Question: I try to create a hover effect for a button in CSS.

Basically text should be 'cut out' of its parent element, making it see-through to the sites background.
I'd do the stripes with a gradient, but my problem is to add transparency to the font.
I looked at background-clip, but that would do the opposite of what I try to achieve, and would make things way more complicated.
Is there an easy way to accomplish this effect? I don't mind using JS, but no jQuery if possible.
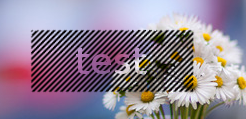
Answer: to follow my comment and links within , using svg , you can get this kind of things :
<URL>
'''
svg {
position:absolute;
background:repeating-linear-gradient(-45deg,
transparent,
transparent 5px,
black 5px,
black 10px
);
width:600px;
height:300px;
box-sizing:border-box;
background-clip: content-box;
padding:60px 70px;
}
text {
font-size:8em;
fill:url(#textpattern);
stroke: white;
border:solid;
}
div {
position:relative;
width:600px;
margin:auto;
}
'''
and markup :
'''
<div>
<svg>
<defs>
<pattern id="textpattern" patternUnits="userSpaceOnUse" width="600" height="300" >
<image xlink:href="http://lorempixel.com/600/300/nature/9" width="600" height="300" x="-70px" y="-60px"/>
</pattern>
</defs>
<text y="120px" x="140px">test </text>
</svg>
<img src="http://lorempixel.com/600/300/nature/9" />
</div>
'''
With CSS , you can even add transparent borders and radius to make it look weirder <URL>